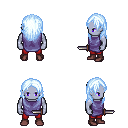
a pixel art fantasy rpg character, male body template, dark elf, purple skin, chain tabard jacket, red pants, white cyan long hairstyle, maroon shoes, dagger, four views (front, back, left, right), 2x2 character sprite sheet, small pixel art, hard edges, no anti-aliasing